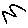
Label: zigzag